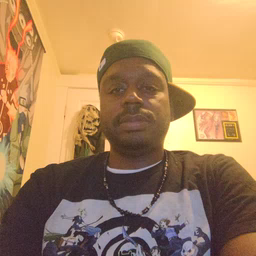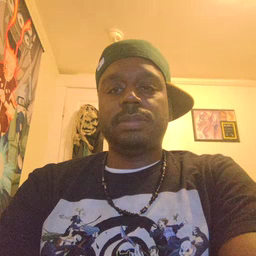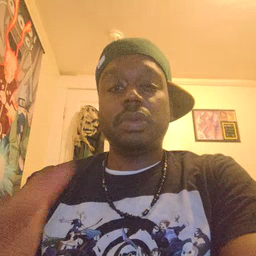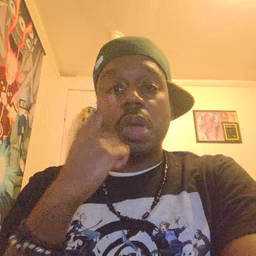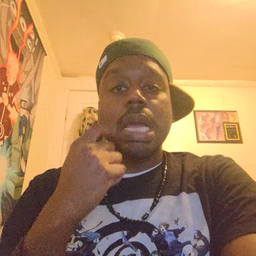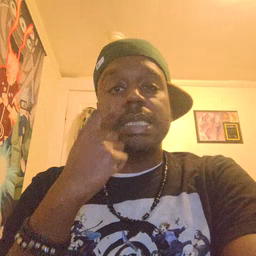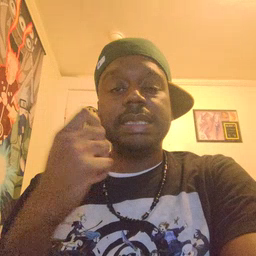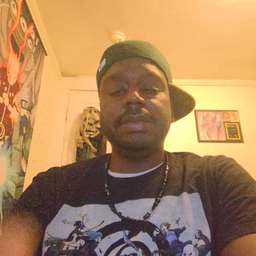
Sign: cry